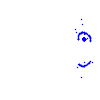
Particle: electron